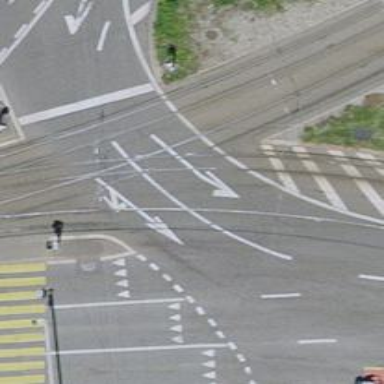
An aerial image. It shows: Tram railway with one electrified contact line.